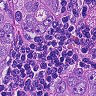
Metastatic tissue present: yes